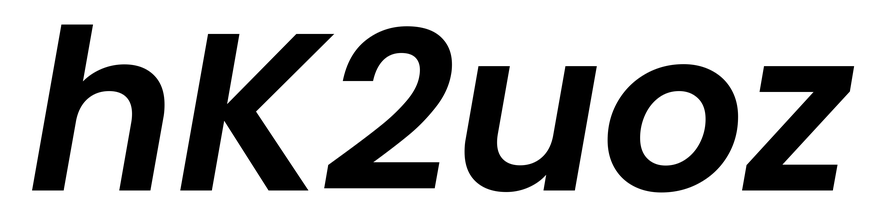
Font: Poppins-SemiBoldItalic